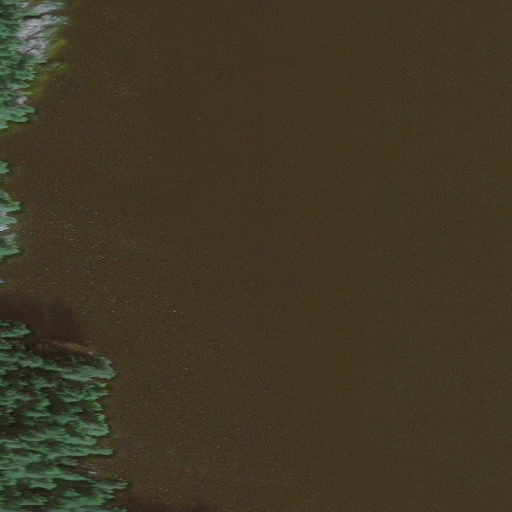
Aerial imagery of cliff(s) in Alaska named White Cliff containing only unknown